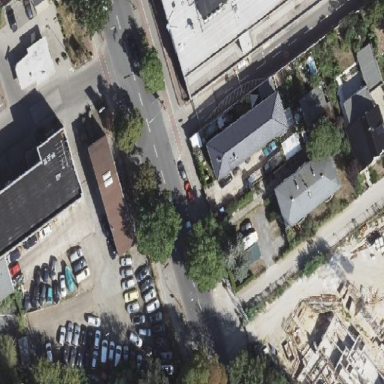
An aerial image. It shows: Shop that sells cars.